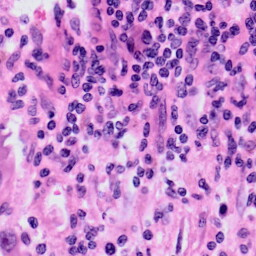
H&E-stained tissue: Skin